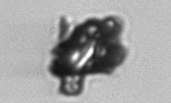
Label: Delphineis